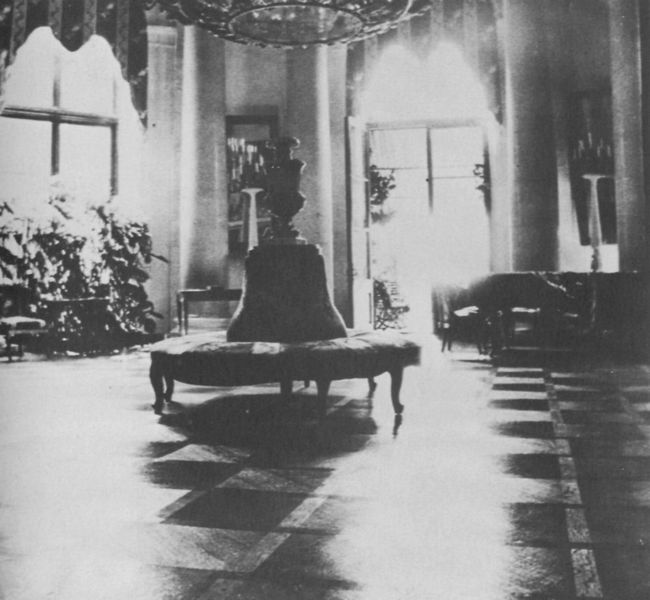
Titel: Archangelkoje; Details aus zwei Innenräumen
Künstler: Russischer Photograph
Schlagwörter: dunkel, schatten, weiß, fenster, glas, grau, hell, licht, marmor, mitte, raum, schwarz, säule, säulen, tisch, tür, haus, schloss, schachbrett, innenraum, spiegel, büsche, boden, interieur, sessel, innen, pflanzen, rund, beine, sofa, wohnzimmer, parkett, mauer, bank, saal, polster, vorhänge, glänzen, kronleuchter, leuchter, lüster, unscharf, foto, fotografie, photographie, fussboden, karos, fensterkreuz, palast, fliesen, schwarzweiß, photo, kerzenständer, glocke, empfang, mobiliar, museum, aufnahme, schabracke, archtiektur, überbelichtet, rundbank